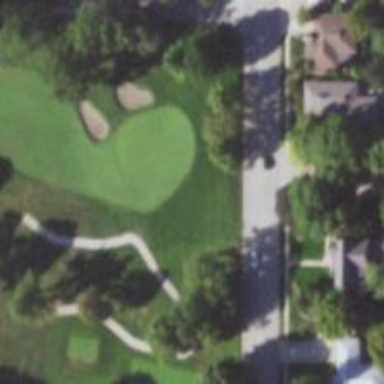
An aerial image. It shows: View of golf hole.